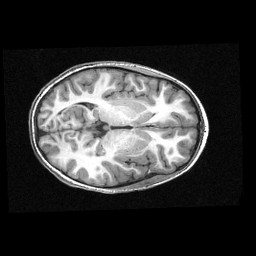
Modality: T1w
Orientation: axial
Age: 11
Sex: female
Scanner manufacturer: siemens
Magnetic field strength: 3 T
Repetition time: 2.3 s
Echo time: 0.00336 s